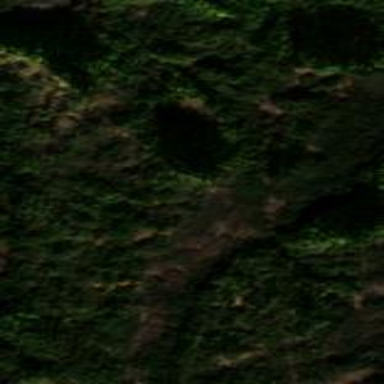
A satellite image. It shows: Forest area.